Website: home-depot
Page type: billing-address
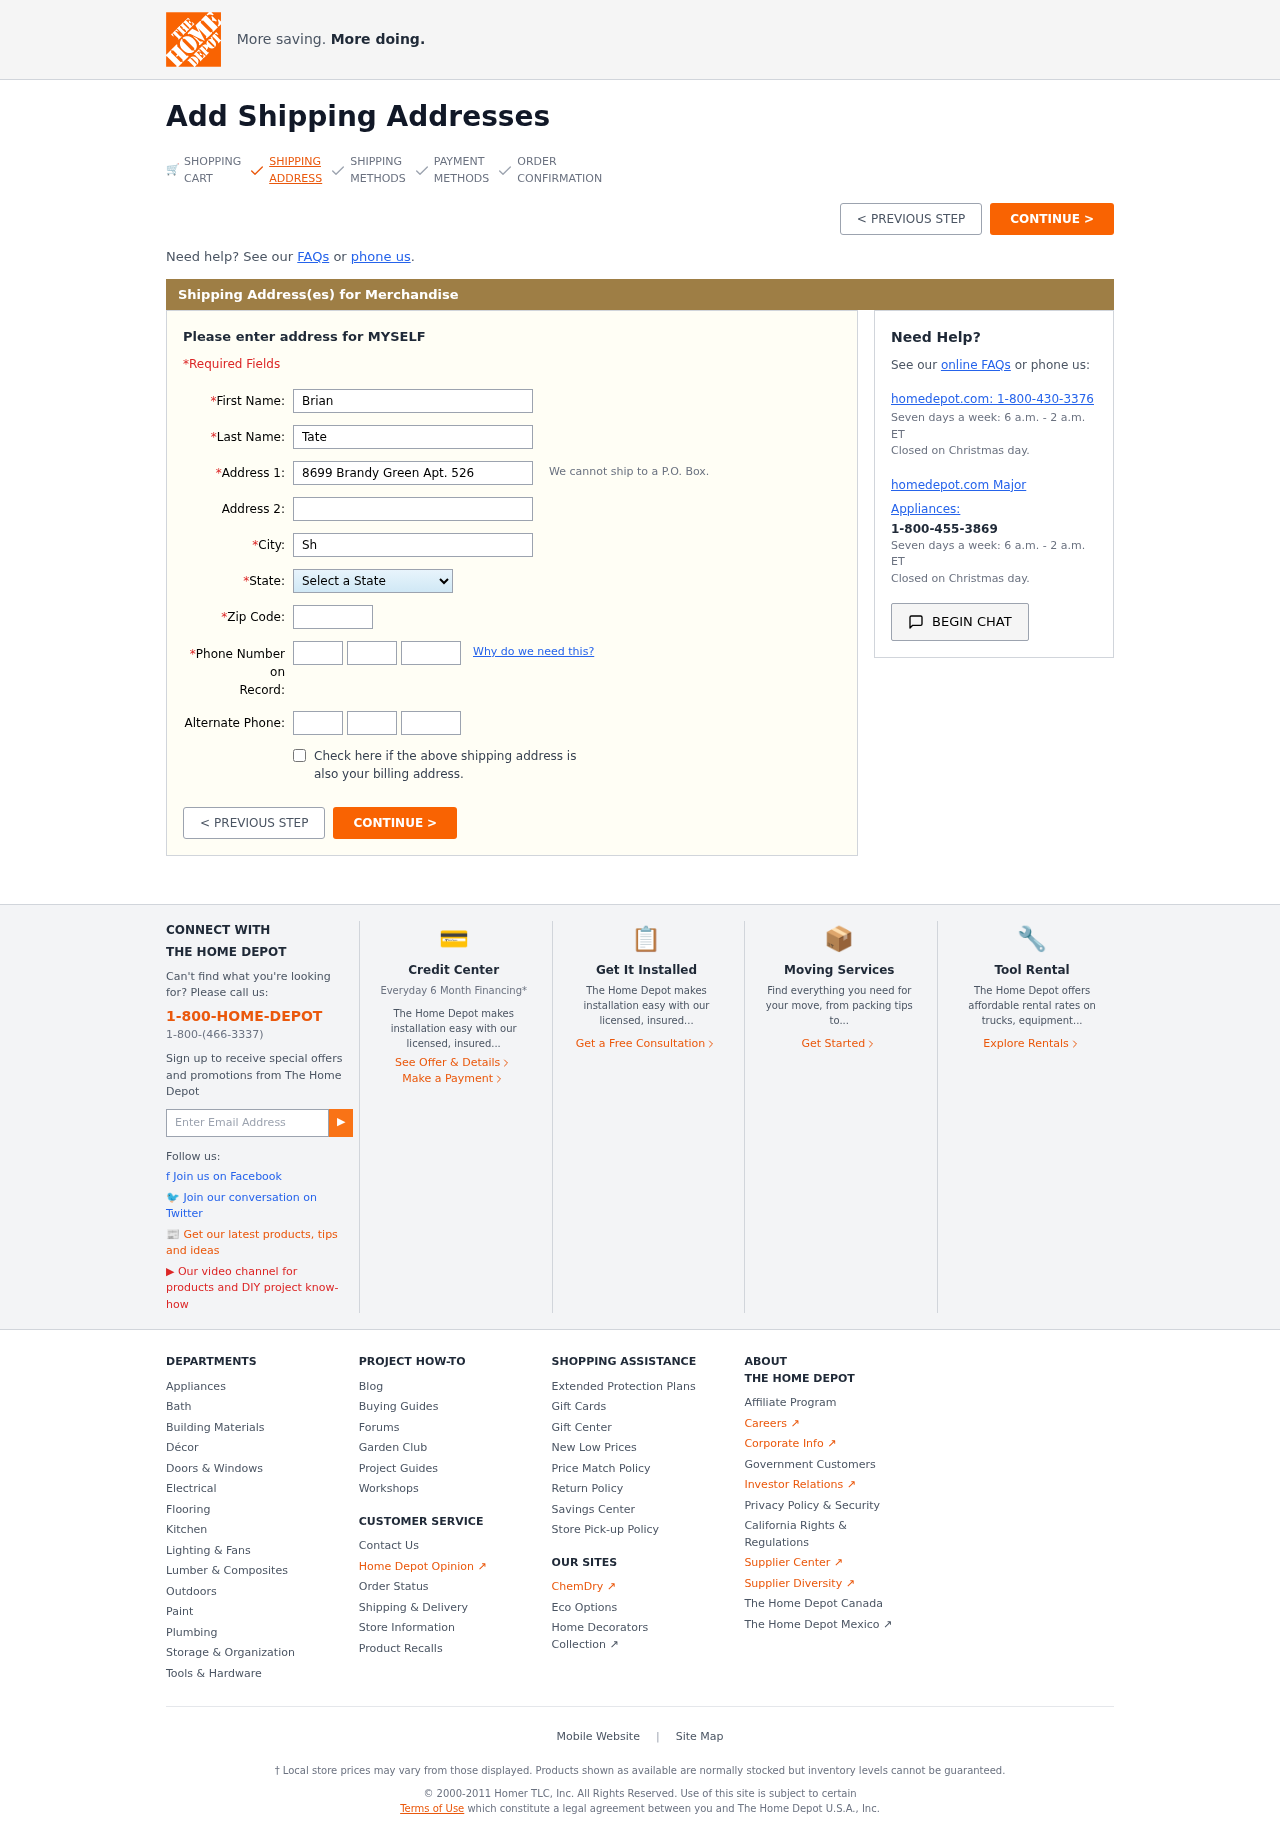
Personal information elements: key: PII_STATE
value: Pennsylvania
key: PII_FIRSTNAME
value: Brian
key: PII_LASTNAME
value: Tate
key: PII_STREET
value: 8699 Brandy Green Apt. 526
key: PII_CITY
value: Shaneburgh
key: PII_POSTCODE
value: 33326
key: PII_PHONE_AREA
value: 224
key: PII_PHONE_PREFIX
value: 483
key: PII_PHONE_LINE
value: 6147
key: PII_PHONE_ALT_AREA
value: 404
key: PII_PHONE_ALT_PREFIX
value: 542
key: PII_PHONE_ALT_LINE
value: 7090